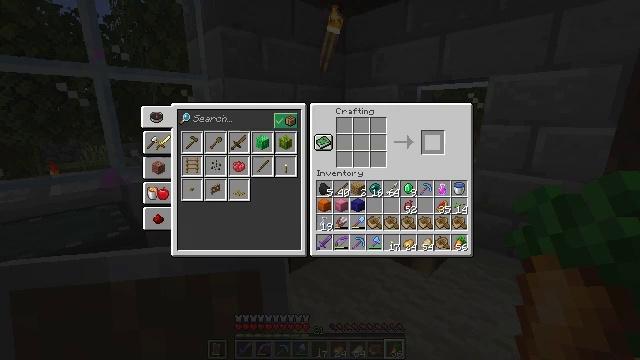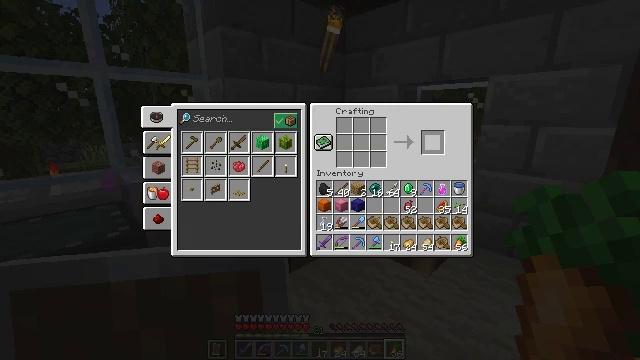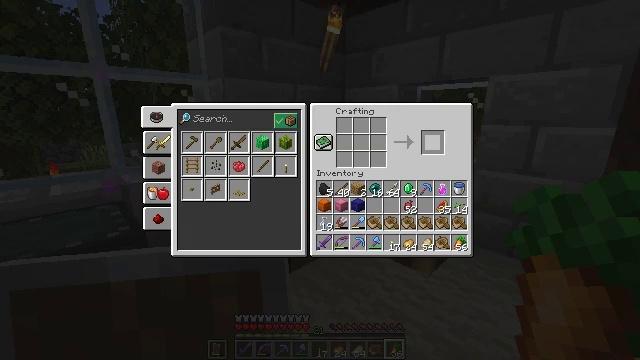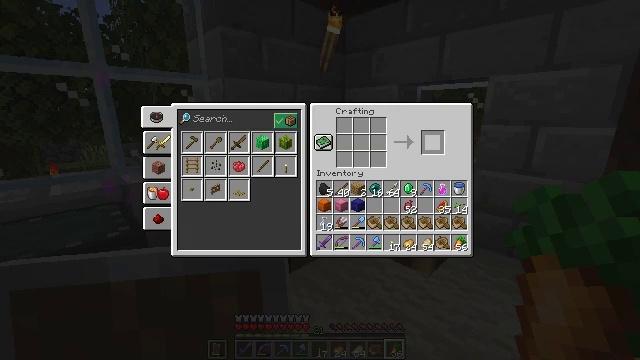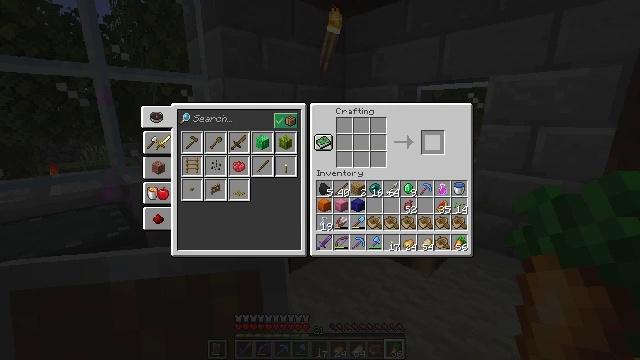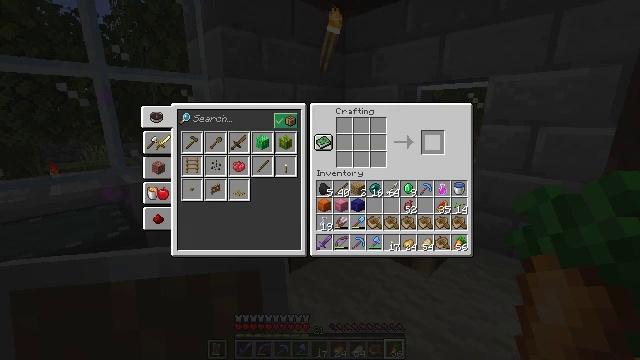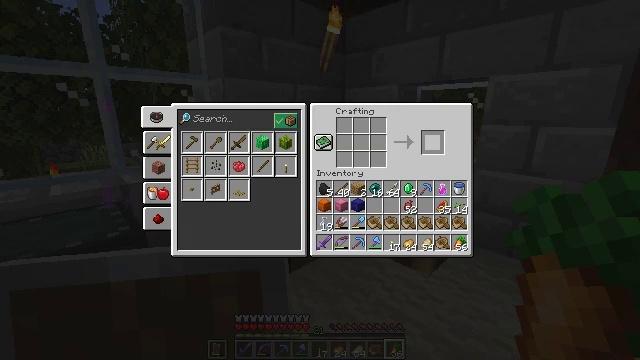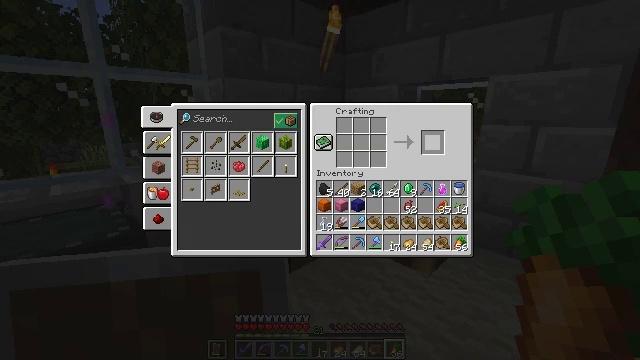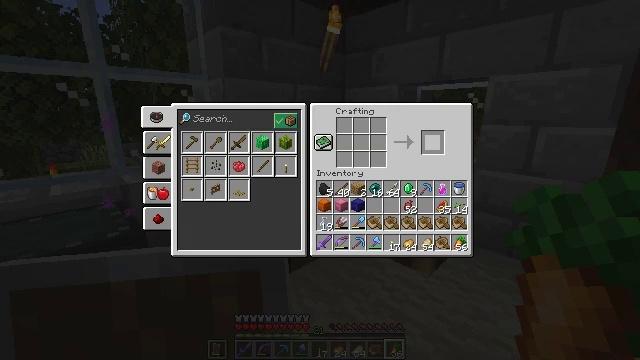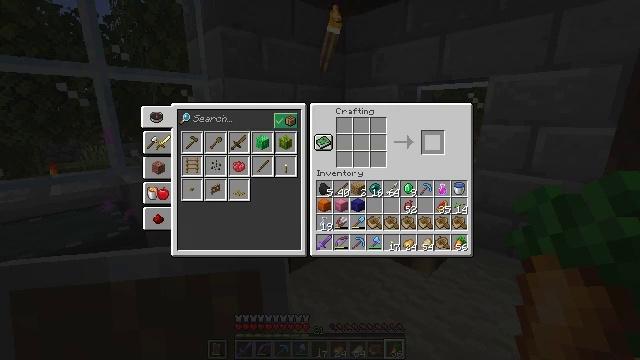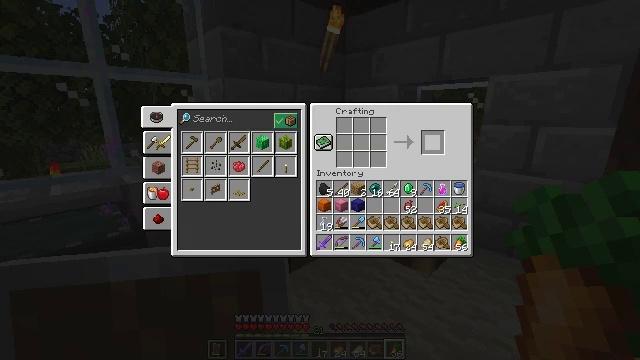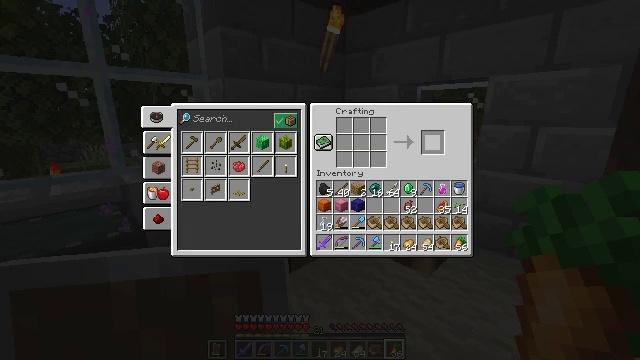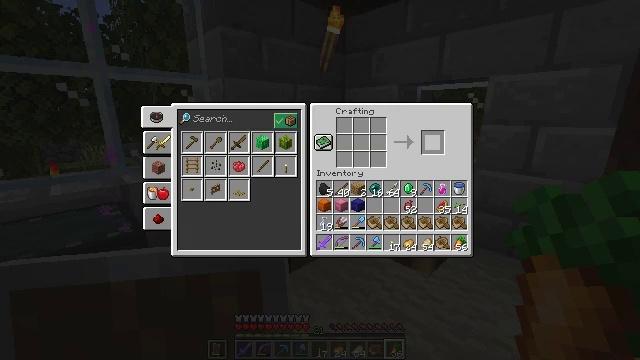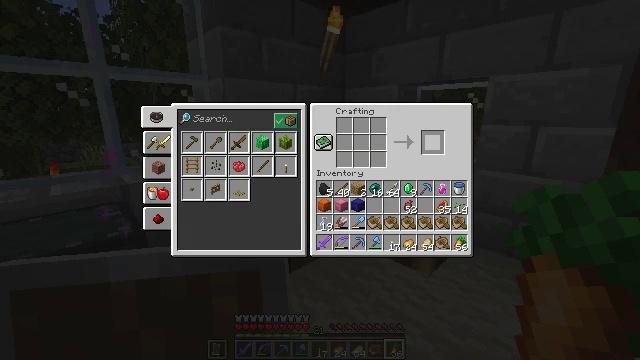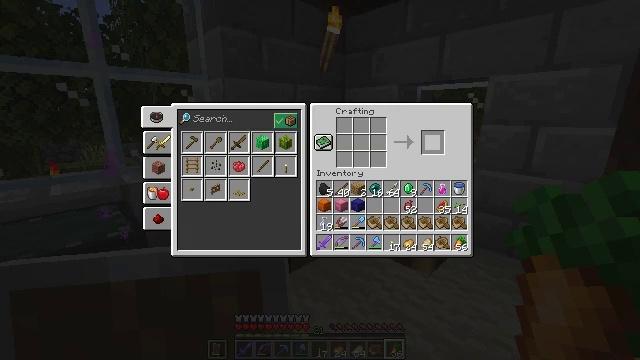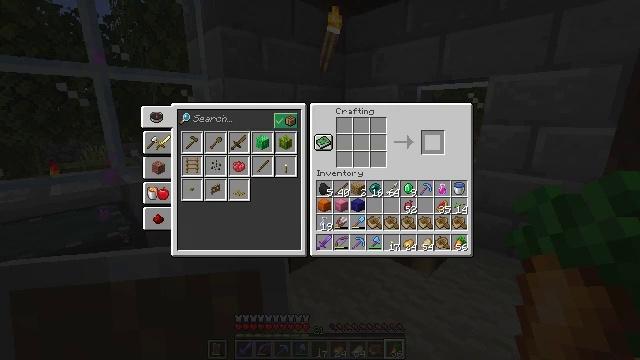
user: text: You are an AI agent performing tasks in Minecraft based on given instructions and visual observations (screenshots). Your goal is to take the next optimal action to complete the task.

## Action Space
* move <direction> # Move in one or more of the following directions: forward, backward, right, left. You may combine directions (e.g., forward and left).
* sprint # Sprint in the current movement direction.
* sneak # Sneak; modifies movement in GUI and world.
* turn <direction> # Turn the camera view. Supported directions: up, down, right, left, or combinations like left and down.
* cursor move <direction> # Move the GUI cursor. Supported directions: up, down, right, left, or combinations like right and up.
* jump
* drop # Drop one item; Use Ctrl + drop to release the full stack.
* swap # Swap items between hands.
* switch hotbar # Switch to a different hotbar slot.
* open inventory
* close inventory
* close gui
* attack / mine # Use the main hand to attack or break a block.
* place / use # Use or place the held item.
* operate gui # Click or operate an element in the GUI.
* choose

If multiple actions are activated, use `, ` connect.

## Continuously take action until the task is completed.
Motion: motion action
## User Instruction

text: Craft a melon.
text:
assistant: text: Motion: open gui
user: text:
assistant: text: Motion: no_op
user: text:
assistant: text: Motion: no_op
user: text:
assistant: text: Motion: no_op
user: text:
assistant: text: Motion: no_op
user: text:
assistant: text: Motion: no_op
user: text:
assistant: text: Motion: no_op
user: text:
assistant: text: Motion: no_op
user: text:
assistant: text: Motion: no_op
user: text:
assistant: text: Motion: no_op
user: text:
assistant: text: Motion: no_op
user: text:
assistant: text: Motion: no_op
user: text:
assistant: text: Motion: no_op
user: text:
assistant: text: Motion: no_op
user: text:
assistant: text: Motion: no_op
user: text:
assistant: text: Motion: no_op
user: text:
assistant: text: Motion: cursor move left and down
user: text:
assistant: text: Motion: cursor move left
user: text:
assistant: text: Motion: cursor move up
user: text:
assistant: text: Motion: cursor move left and up
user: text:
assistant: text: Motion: cursor move left
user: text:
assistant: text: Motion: operate gui
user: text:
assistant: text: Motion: operate gui
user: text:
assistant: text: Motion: no_op
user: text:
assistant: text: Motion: no_op
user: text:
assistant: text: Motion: no_op
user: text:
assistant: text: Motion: no_op
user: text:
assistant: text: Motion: cursor move right
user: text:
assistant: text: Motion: cursor move right
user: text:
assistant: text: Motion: cursor move right